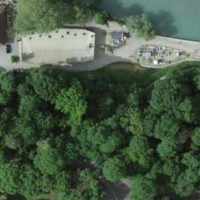
EUNIS habitat code: 53
Species observed at this site:
Motacilla cinerea
Cyanistes caeruleus
Corylus avellana
Alcedo atthis
Anas platyrhynchos
Troglodytes troglodytes
Passer domesticus
Symphoricarpos albus
Fringilla coelebs
Spinus spinus
Columba palumbus
Phalacrocorax carbo
Larus michahellis
Gallinula chloropus
Parus major
Erithacus rubecula
Sitta europaea
Anser anser
Cinclus cinclus
Regulus regulus